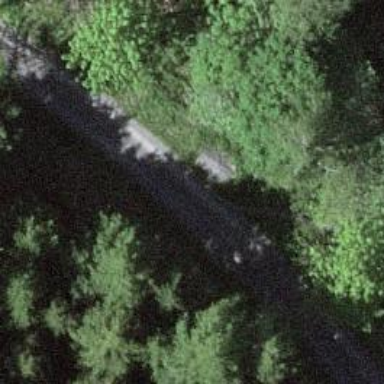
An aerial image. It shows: Unpaved track with grade2 quality type.